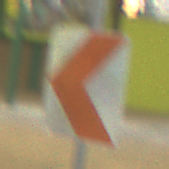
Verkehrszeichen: RichtungstafelnInKurvenKleinRechts
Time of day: MorningAfternoon
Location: Roofed (Special)
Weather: NotSpecified
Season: NotSpecified
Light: Artificial